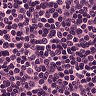
Metastatic tissue present: no